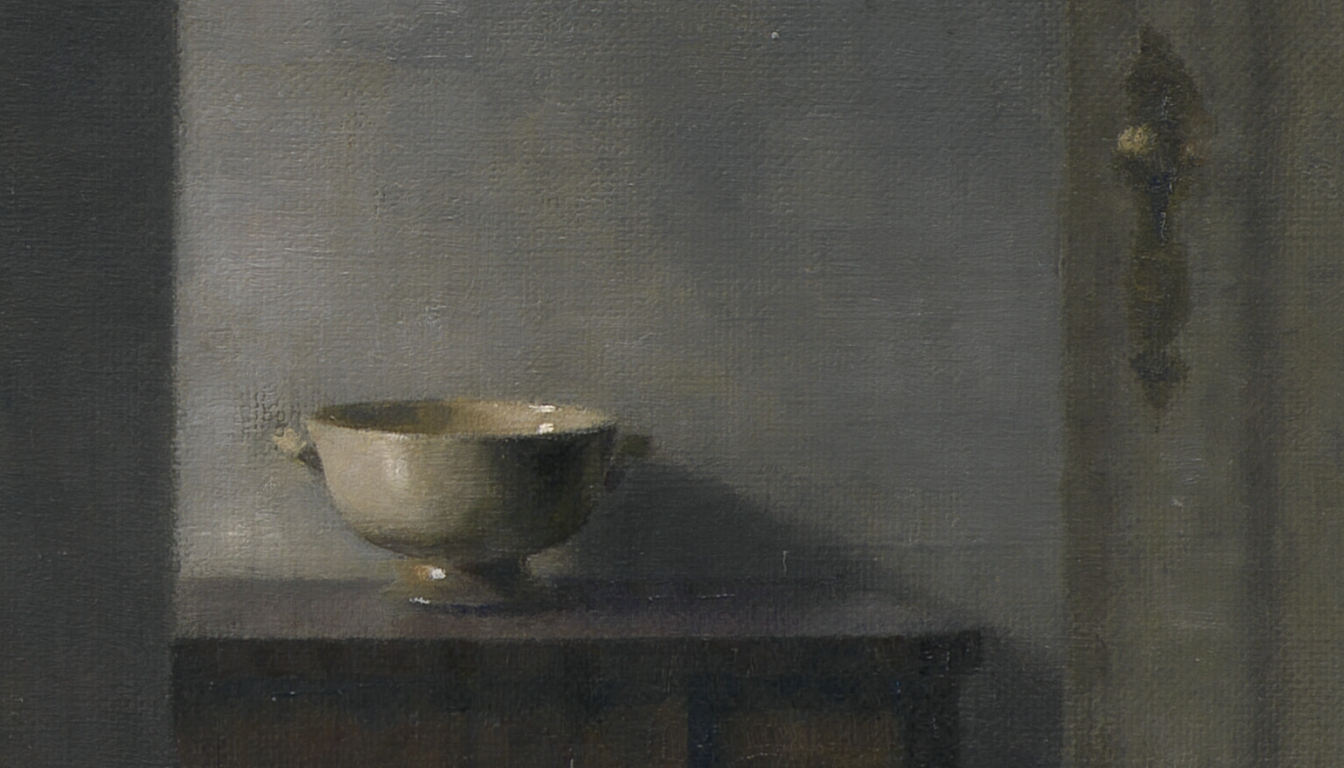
interior painting, medium, soft diffused light, white ceramic bowl on dark table seen through open doorway, door edges framing view, grey wall behind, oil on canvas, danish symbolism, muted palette